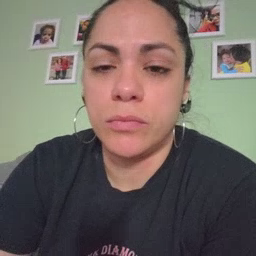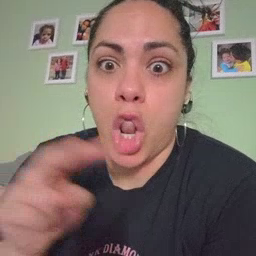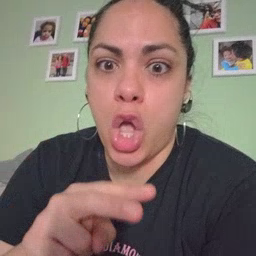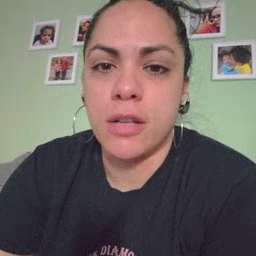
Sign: look